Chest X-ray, AP view. Patient: 61 years old, sex M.
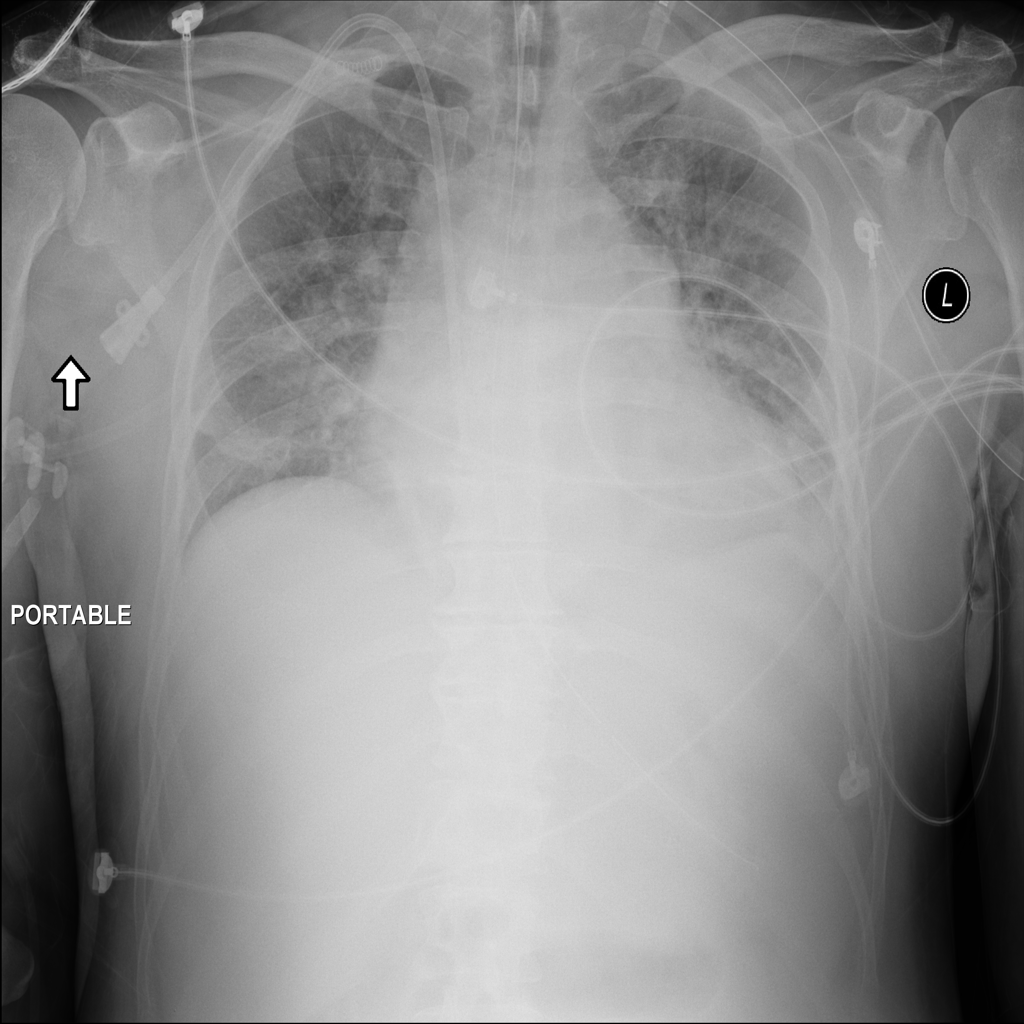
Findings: Infiltration